Question: I have a Maven/Spring/Java application where I allow the user to download a file. Here is the directory structure of my application.
'''
src
main
java
com
mycompany
controller
MyDownloadController
resources
downloads
MyDocument.docx
'''
And here is the controller code that downloads the file.
'''
File file = new File("src/main/resources/downloads/MyDocument.docx");
response.setContentType("application/docx");
response.setContentLength((int) file.length());
response.setHeader("Content-Disposition", "attachment; filename="MyDocument.docx"");
DataInputStream inputStream = new DataInputStream(new FileInputStream(file));
ServletOutputStream outputStream = response.getOutputStream();
int length = 0;
byte[] byteBuffer = new byte[4096];
while ((inputStream != null) && ((length = inputStream.read(byteBuffer)) != -1)) {
outputStream.write(byteBuffer, 0, length);
}
inputStream.close();
outputStream.close();
'''
Everything works fine on a local Tomcat server. But when I try to upload to a server (Jelastic), I get a 500 error 'java.io.FileNotFoundException: src/main/resources/downloads/MyDocument.docx (No such file or directory)'.
I looked in the Tomcat directory on the server and the documents are there (didn't screenshot the actual documents for company privacy).

I am guessing this has something to do with classpaths or something. But I don't know what exactly I need to update or how.
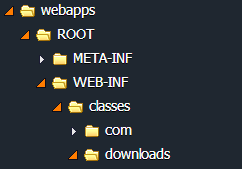
Answer: Since your file is in the resources directory, you'll need to refer to it as a classpath resource. Resources on the classpath could be present in a directory structure or in an archive such as a jar or war. In your case, your local environment has these files on the filesystem, but when deployed, they end up in a war.
FileInputStream is not a good choice when accessing classpath resources.
The correct way to access these files is by using a classloader. You can call getResourceAsStream and provide the location to the resource. In your case it will look like this:
'''
InputStream is = getClass().getClassLoader()
.getResourceAsStream("/downloads/MyDocument.docx")
'''
This will use the classloader that was used to load the current class.